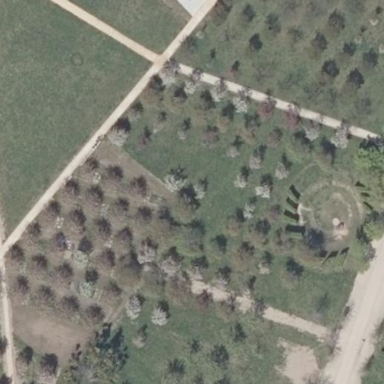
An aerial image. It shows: Orchard.